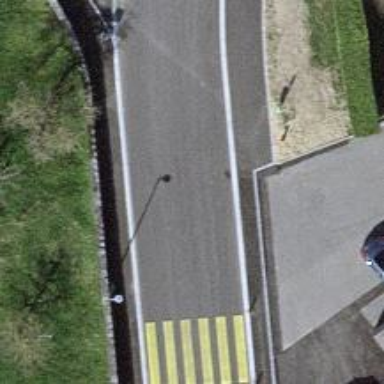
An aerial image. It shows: Zebra crossing on the road.